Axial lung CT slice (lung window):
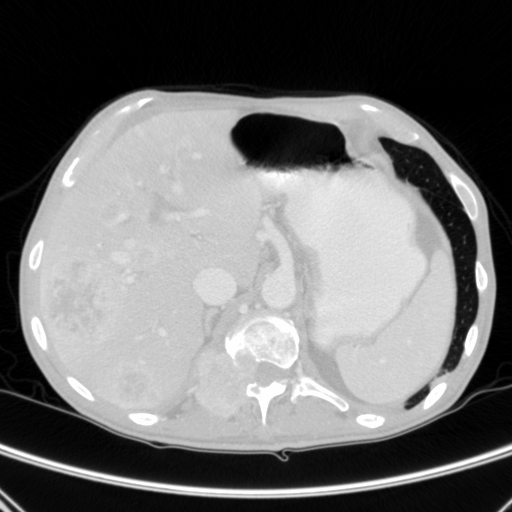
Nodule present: no